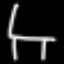
Label: chair